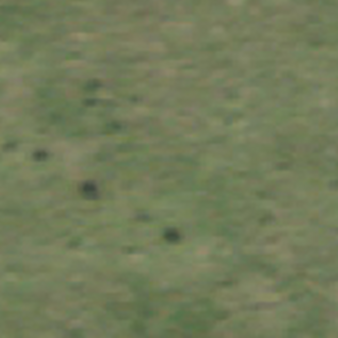
Label: other